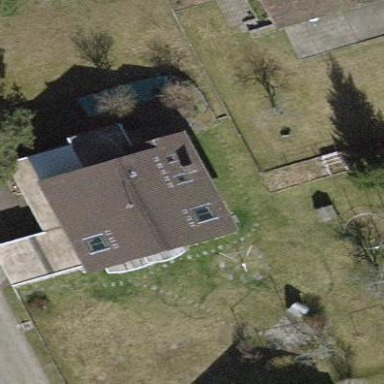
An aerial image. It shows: Gabled roof house.